Question: My form is marked up using bootstrap. It renders more or less as I intended, but there's no space between the input groups, as illustrated below. The data-binding attributes are knockout syntax, but I don't think they matter one way or the other for the purposes of this question.
'''
<div style="width: 250px;">
<form class="form-horizontal">
<div class="input-group input-group-lg">
<span class="input-group-addon">
<i class="icon-fixed-width icon-search"></i>
</span>
<input class="form-control" placeholder="foo NEAR bar"
data-bind="value: predicate, valueUpdate: 'afterkeydown'" />
</div>
<div class="input-group input-group-lg">
<span class="input-group-addon">
<i class="icon-fixed-width icon-step-backward"></i>
</span>
<input class="form-control" type="text"
data-bind="datepicker: { value: a, dateFormat: 'd MM yy' }" />
</div>
<div class="input-group input-group-lg">
<span class="input-group-addon">
<i class="icon-fixed-width icon-step-forward"></i>
</span>
<input class="form-control" type="text"
data-bind="datepicker: { value: b, dateFormat: 'd MM yy' }" />
</div>
<div class="btn-group btn-group-lg pull-right">
<span class="btn btn-default"><i class="icon-download-alt"></i></span>
<span class="btn btn-primary"><i class="icon-arrow-right"></i></span>
</div>
</form>
</div>
'''
Here we see the result of the above mark-up.

Bootstrap is pretty comprehensive, so I imagine there are tags for controlling this, but the documentation is a terse run of samples and I haven't found anything similar enough to clue me in.
Often bootstrap is quite cleverly constructed so that a single class applied to (say) the parent div will apply in various ways to all the children. So, what tag do I need and where ought I place it in order to get interstitial spacing for the input groups?
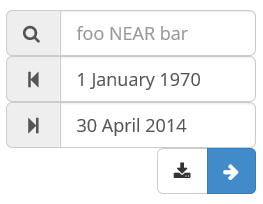
Answer: The class that applies a margin between groups in a form is '.form-group'. <URL>:
> Do not mix form groups directly with input groups. Instead, nest the
input group inside of the form group.
So in your case:
'''
<div class="form-group">
<div class="input-group input-group-lg">
<span class="input-group-addon">
<i class="icon-fixed-width icon-search"></i>
</span>
<input class="form-control" placeholder="foo NEAR bar" data-bind="value: predicate, valueUpdate: 'afterkeydown'" />
</div>
</div>
'''
The only problem here is that you are using '.form-horizontal'. When you do that, Bootstrap applies a negative left and right margin to the '.form-control' because it expects you to arrange your fields using '.col-xs-4' (or whatever). So I suggest either you don't use that '.form-horizontal' class in the form, or you add a col-* class to fix the negative margin:
'''
<div class="form-group">
<div class="col-xs-12">
<div class="input-group input-group-lg">
<span class="input-group-addon">
<i class="icon-fixed-width icon-search"></i>
</span>
<input class="form-control" placeholder="foo NEAR bar"
data-bind="value: predicate, valueUpdate: 'afterkeydown'" />
</div>
</div>
</div>
'''
<URL>